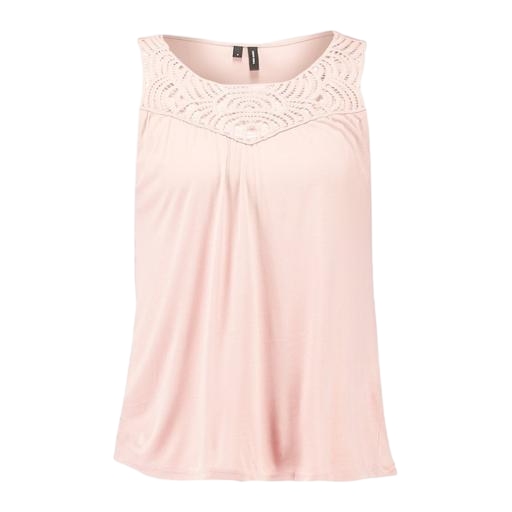
pink lace-accented top, pink lace-detail shirt, pink lace-trim top, white background